Aerial crown-view tile of a tropical tree (Barro Colorado Island, Panama), acquired 20250124:
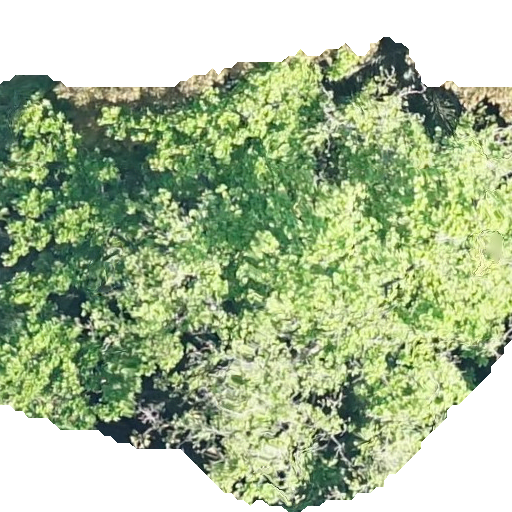
Species: Anacardium excelsum
GBIF accepted scientific name: Anacardium excelsum
Crown area: 336.025 m²